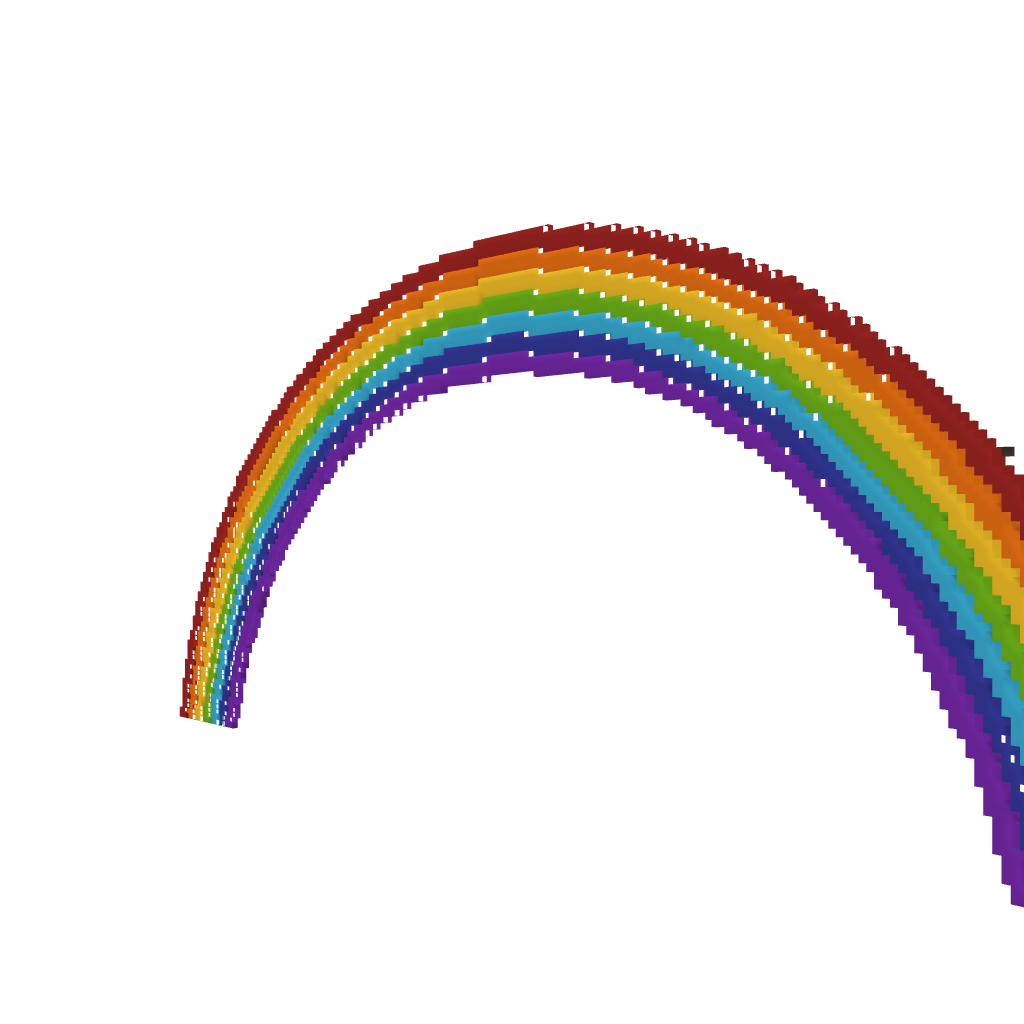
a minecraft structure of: Rainbow